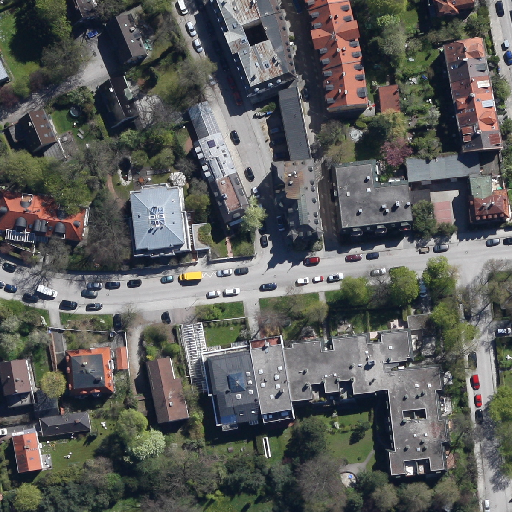
Referring expression: car in the parking area